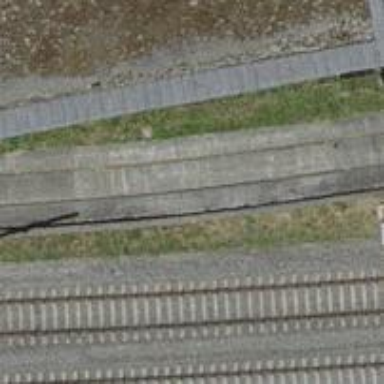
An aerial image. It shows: Single railway spur track.